Field crop: tomato
Growth stage: 1
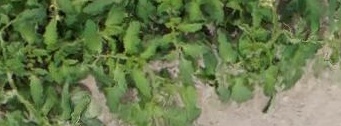
Species: tomato